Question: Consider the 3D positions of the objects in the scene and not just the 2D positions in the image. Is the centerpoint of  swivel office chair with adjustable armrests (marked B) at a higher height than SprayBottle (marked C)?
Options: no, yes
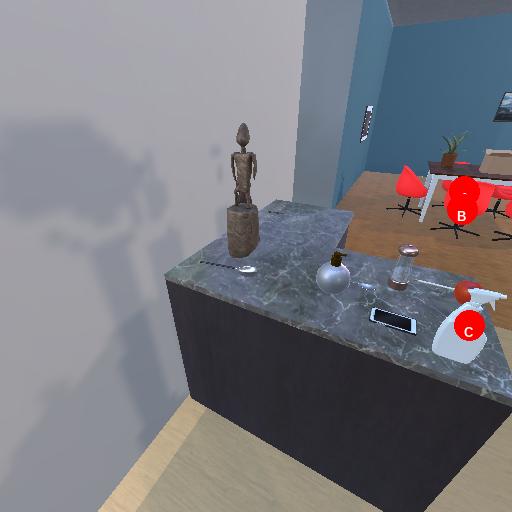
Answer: no